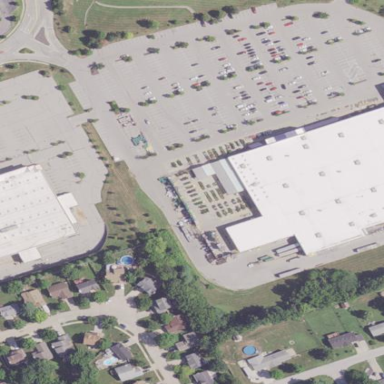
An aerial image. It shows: Retail area.